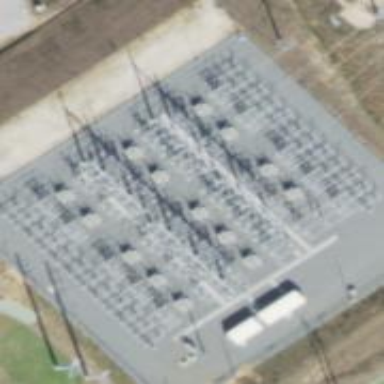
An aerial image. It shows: Switch for power supply.